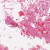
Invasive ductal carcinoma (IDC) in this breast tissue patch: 0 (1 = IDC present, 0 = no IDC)